Question: How can I make in a c# windows application , columns and header?
Like this one:
And yes , I would like to dynamically add rows .
How can I do that?
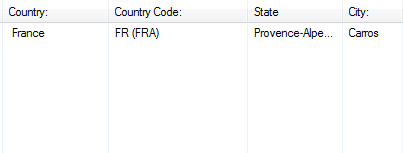
Answer: You can use <URL>:
'''
DataTable table = new DataTable();
table.Columns.Add("Name", typeof(string));
table.Rows.Add("Johnnie");
// I assume that you've already created dataGridView (in your form)
dataGridView.DataSource = table;
'''